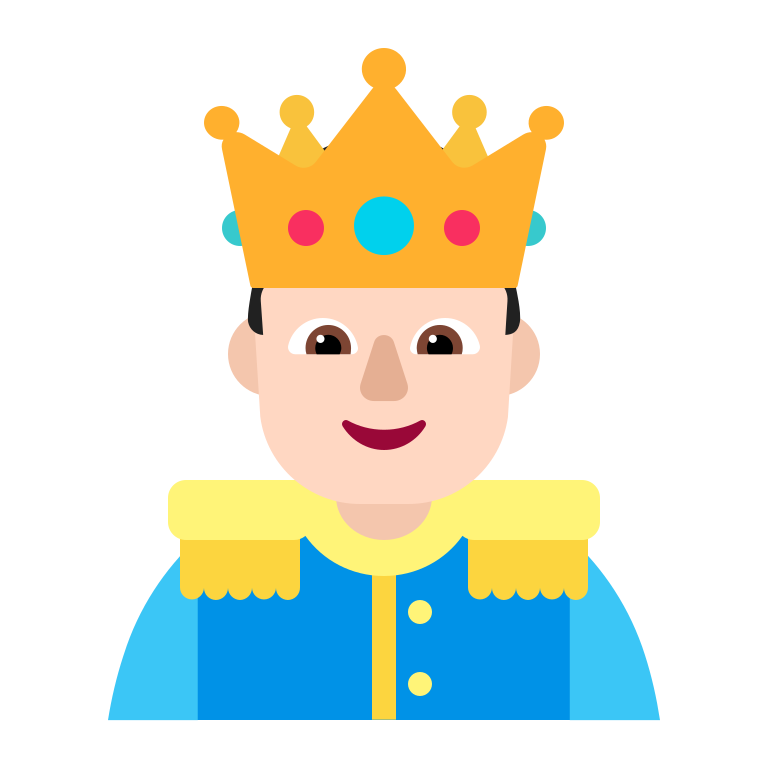
prince flat light